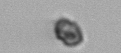
Label: Heterocapsa_rotundata